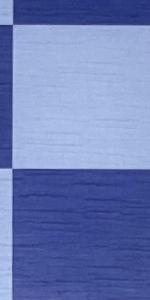
Label: Empty